Field crop: maize
Growth stage: 1
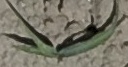
Species: sorghum